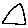
Label: triangle